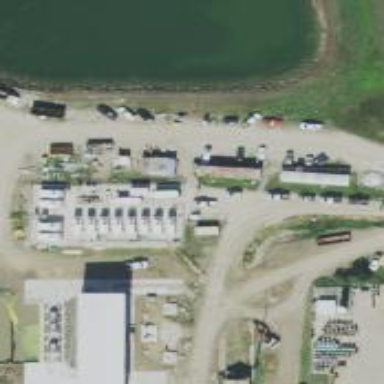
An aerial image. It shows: Generator is pictured.